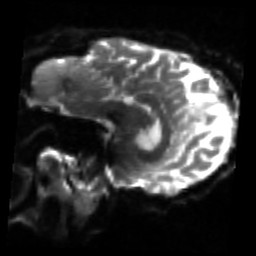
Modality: sbref
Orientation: sagittal
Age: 67
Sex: male
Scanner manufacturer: siemens
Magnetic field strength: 3 T
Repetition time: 4.71 s
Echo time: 0.0906 s